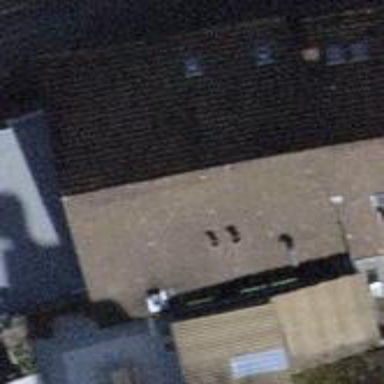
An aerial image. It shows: Restaurant with tile roof.